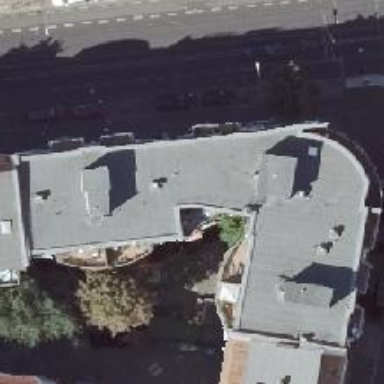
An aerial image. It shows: Building with apartments and flat roof.